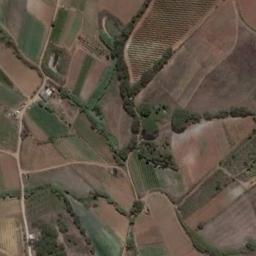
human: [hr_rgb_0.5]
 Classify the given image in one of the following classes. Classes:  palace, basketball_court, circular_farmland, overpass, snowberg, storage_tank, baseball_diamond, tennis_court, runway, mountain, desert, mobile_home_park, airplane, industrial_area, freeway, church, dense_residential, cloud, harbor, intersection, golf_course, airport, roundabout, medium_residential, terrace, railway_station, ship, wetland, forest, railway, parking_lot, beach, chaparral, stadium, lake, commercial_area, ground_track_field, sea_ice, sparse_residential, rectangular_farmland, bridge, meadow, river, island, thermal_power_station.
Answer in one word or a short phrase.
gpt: rectangular_farmland